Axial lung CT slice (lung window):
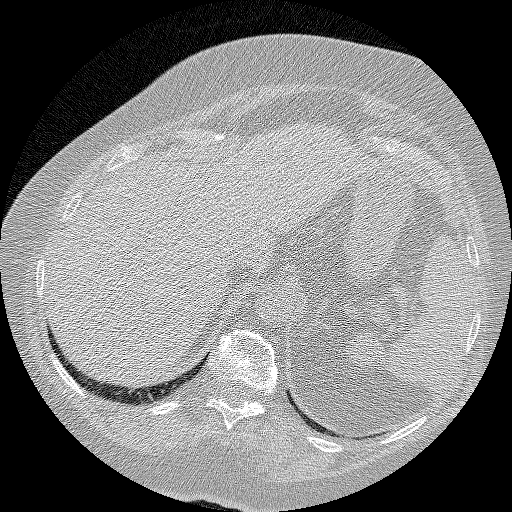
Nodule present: no